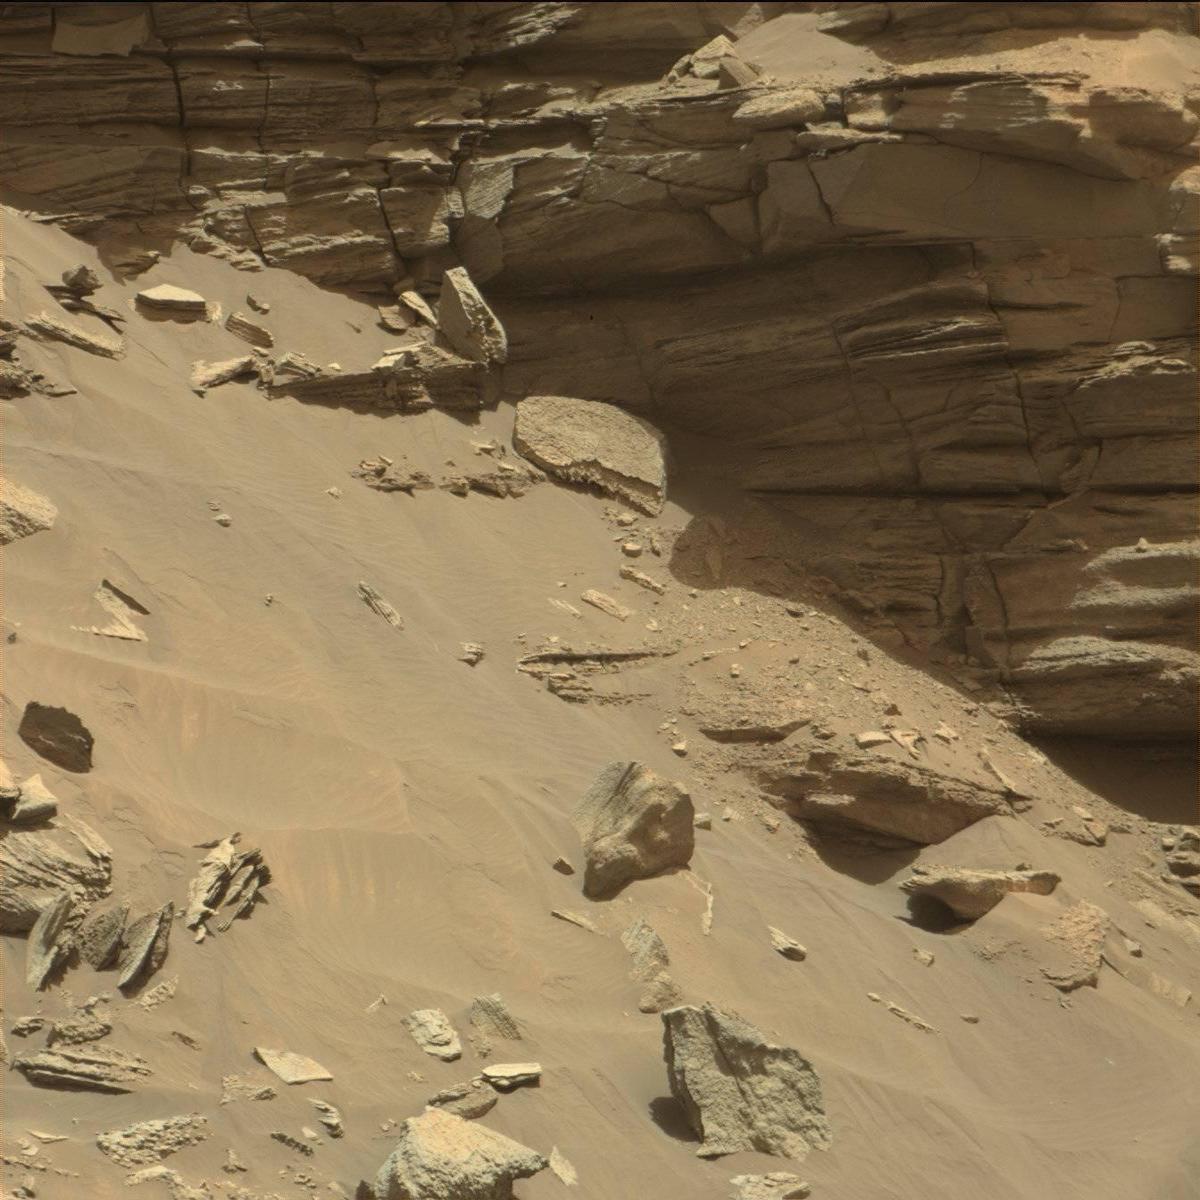
Terrain classes present: Bedrock, Rock, Sand / Soil